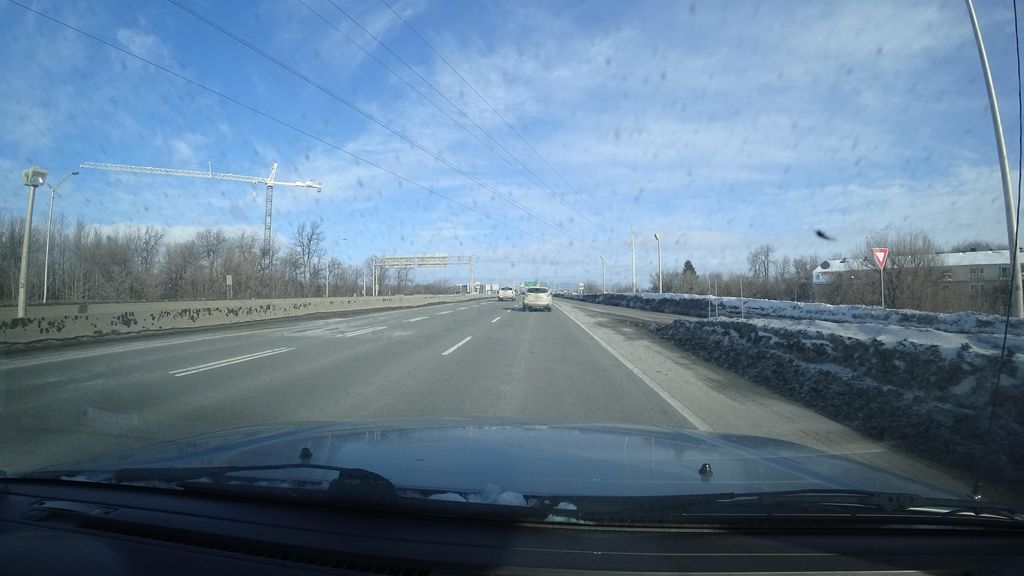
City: quebec_city